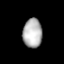
Tissue: lung
Cell type: Endothelial cells
Senescence score: 0.6217
Nuclear area (px): 548
Mean DAPI intensity: 178.976